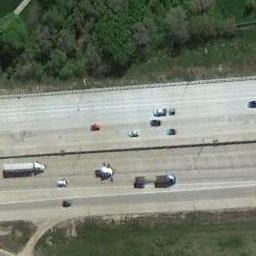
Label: freeway